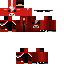
A female human skin with dark skin, wearing brown bald dressed in a red hoodie and red pants, featuring a closed mouth.